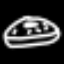
Label: donut